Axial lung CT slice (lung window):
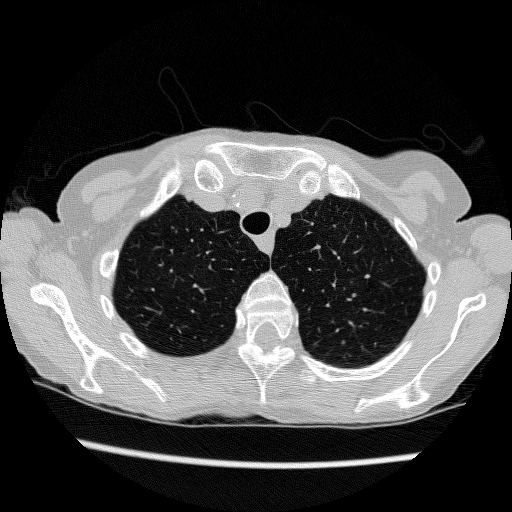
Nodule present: no